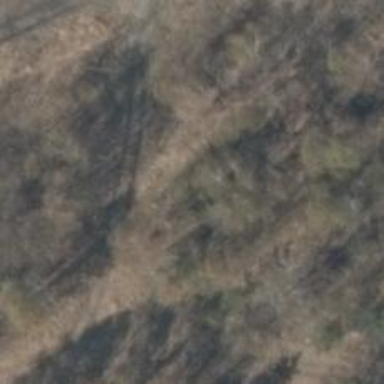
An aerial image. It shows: Abandoned railway.